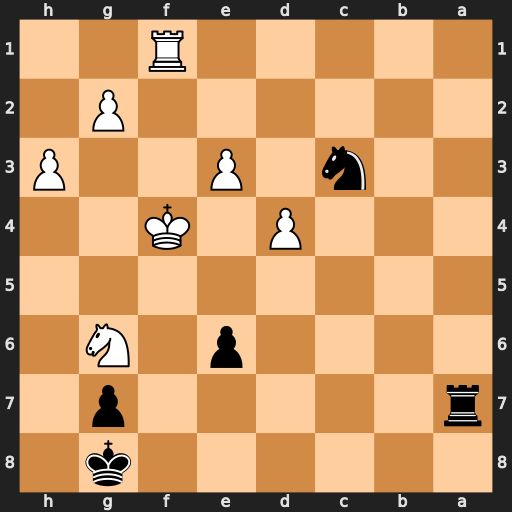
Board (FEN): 6k1/r5p1/4p1N1/8/3P1K2/2n1P2P/6P1/5R2
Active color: b
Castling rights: -
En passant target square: -
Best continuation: Rf7+ Ke5 Rxf1